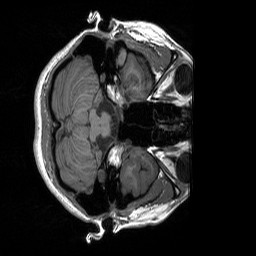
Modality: T1w
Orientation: axial
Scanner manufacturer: siemens
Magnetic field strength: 3 T
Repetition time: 1.76 s
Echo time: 0.0022 s